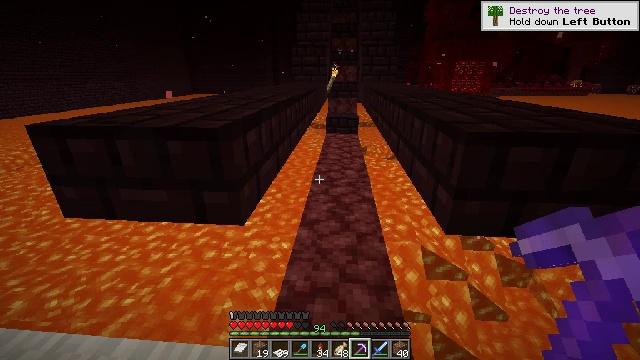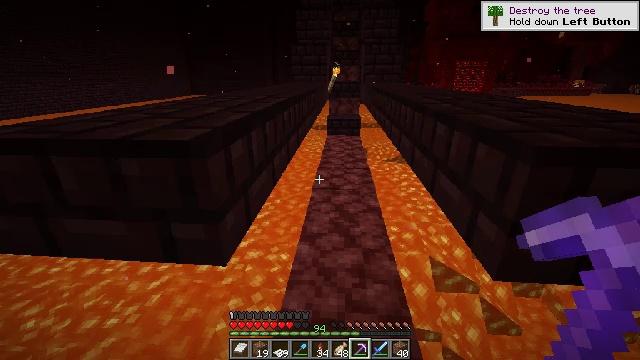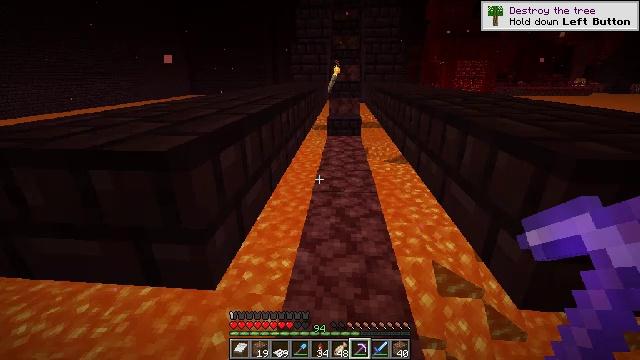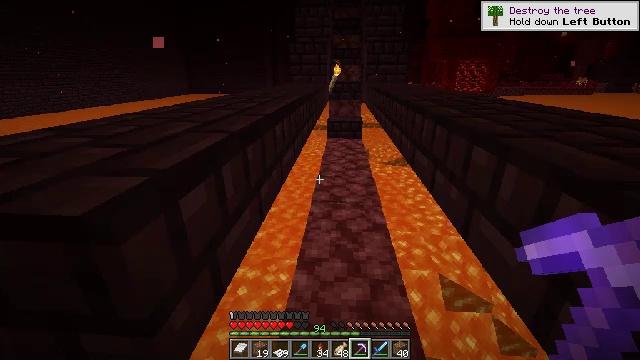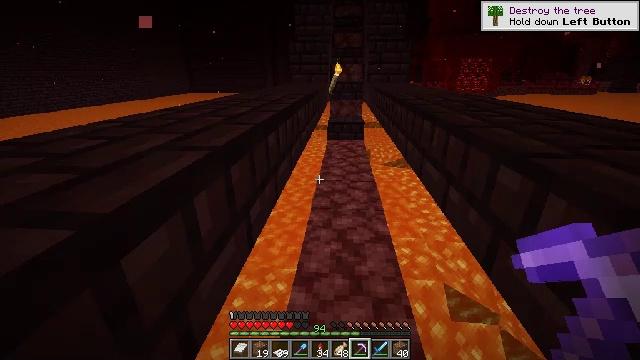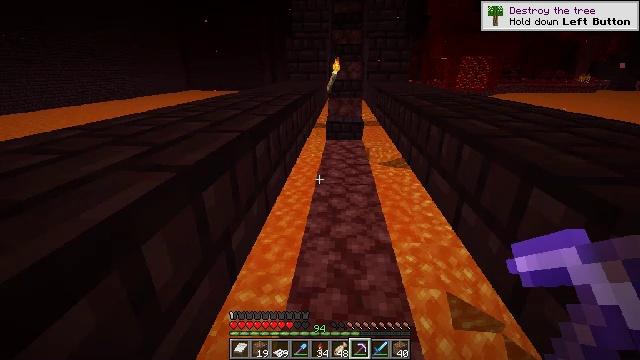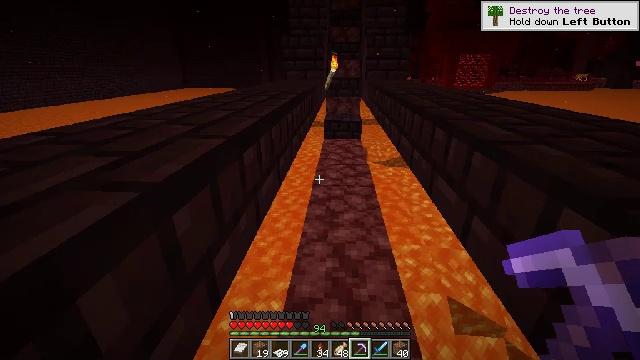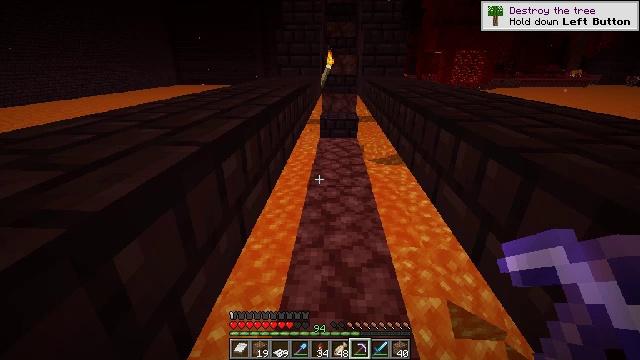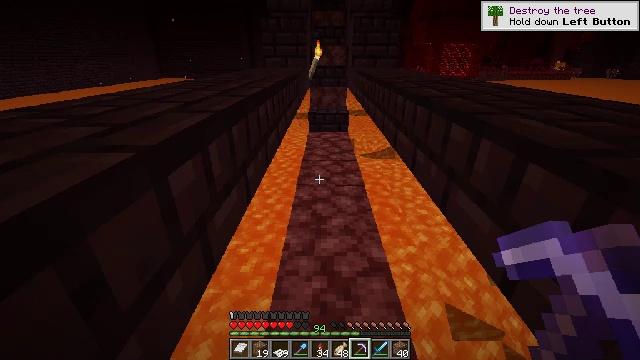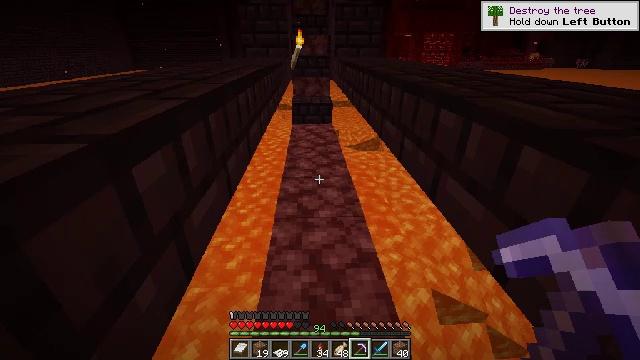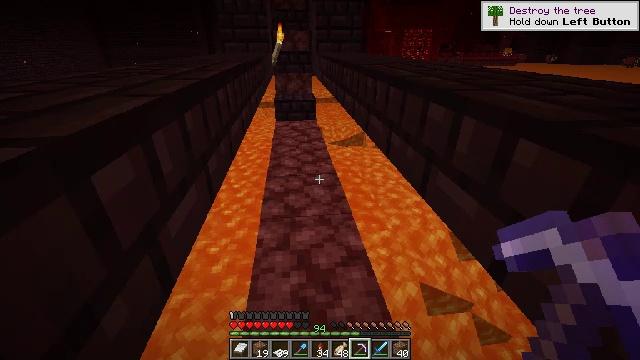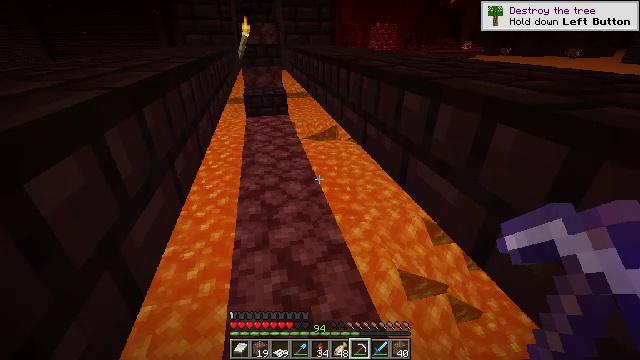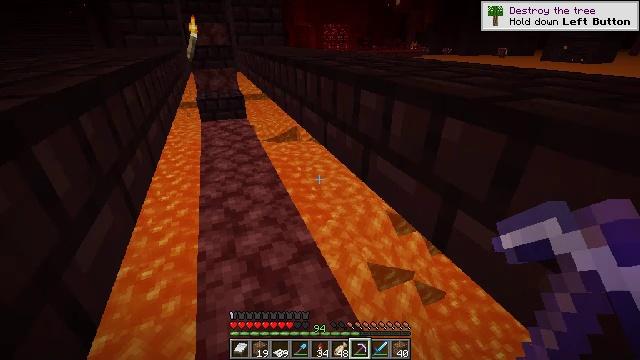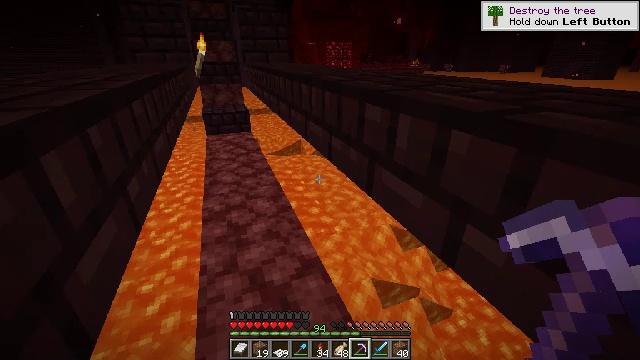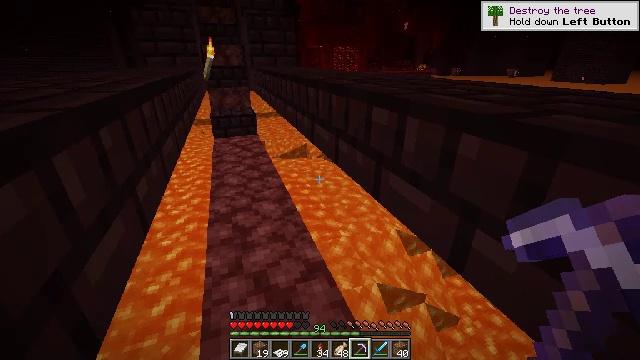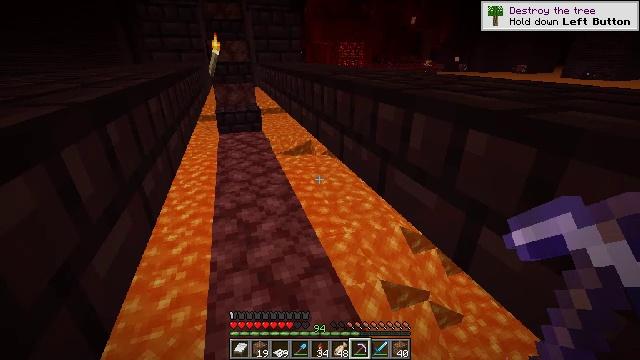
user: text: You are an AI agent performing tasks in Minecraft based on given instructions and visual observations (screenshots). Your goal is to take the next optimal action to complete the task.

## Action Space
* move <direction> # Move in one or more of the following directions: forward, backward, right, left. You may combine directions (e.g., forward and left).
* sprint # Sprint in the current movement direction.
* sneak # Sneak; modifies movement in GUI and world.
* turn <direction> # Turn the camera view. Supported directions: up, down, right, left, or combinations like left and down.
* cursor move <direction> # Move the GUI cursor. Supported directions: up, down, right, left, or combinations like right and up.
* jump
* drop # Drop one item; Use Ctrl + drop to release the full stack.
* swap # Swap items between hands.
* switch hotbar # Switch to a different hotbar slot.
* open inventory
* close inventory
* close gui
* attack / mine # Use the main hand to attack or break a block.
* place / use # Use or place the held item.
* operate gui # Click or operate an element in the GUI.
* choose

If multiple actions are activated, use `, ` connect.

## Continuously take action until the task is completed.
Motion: motion action
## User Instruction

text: Mine the white carpet.
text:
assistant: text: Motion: move forward
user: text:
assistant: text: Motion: move forward
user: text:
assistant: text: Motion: move forward
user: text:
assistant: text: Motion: move forward
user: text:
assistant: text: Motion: move forward
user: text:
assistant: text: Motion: move forward
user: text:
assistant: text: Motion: move forward
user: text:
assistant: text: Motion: turn right and down
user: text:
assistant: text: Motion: turn right and down
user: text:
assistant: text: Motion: turn right
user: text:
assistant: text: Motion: turn right and down
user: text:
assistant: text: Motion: turn right
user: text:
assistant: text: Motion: turn up
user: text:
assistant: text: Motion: turn left
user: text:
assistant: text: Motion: turn left
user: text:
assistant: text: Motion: no_op
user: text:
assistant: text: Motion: turn right
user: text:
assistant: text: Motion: turn down
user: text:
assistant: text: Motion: turn right and down
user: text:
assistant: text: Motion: turn right
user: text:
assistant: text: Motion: turn right
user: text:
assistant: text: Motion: turn right
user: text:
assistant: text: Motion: turn right and up
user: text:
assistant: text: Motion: turn left
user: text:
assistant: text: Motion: no_op
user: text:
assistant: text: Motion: turn right
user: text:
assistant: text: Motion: turn left
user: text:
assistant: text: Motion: no_op
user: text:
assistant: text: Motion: turn right and up
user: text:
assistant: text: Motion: turn right and up